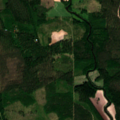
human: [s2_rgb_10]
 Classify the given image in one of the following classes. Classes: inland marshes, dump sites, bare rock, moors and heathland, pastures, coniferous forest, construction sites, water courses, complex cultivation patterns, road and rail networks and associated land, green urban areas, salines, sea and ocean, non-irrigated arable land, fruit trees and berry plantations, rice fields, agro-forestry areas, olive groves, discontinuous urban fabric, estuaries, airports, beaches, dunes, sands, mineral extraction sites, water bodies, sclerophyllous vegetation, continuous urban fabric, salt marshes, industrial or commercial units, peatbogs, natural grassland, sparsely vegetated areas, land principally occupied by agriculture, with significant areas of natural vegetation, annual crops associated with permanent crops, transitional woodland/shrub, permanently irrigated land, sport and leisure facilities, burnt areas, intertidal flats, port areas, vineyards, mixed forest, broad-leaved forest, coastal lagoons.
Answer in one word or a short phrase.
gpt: coniferous forest, mixed forest, transitional woodland/shrub